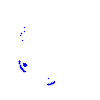
Particle: proton